Question: I am creating two graphs in one window,
(1) when I display it works but when I try to save as postscript file then it only saves one graph and not the second part. I am attaching the code and the images (display that I would like to see and the eps file).
(2) How can I display pi symbol in axis labels?
(3) How can I display subscripts in legends such as $y_1$, $y_2$ (like tex)

'''
rm(list=ls())
par(mfrow=c(2,1))
par(mar = c(4,4.5,1,1))
postscript(file="Test.eps", onefile = TRUE, horizontal = FALSE)
x <- seq(-pi, pi, by=0.1)
y1<-abs(cos(x)); y2<-abs(sin(x))
m<-cbind(x,y1,y2,y1+y2,abs(y1-y2))
matplot(m[,1],(m[,c(2,3,4)]), type="l", lty=c(1,2,3,4),ylim=c(0,max(unlist(m[,2:5]))), xaxt="n",xlab="Time",ylab="Y",lwd=2,col=c("black","black","black","black"))
axis(1,c(-pi,-pi/2,0,pi,pi/2))
legend("topright", c("y1","y2","y1+y2","y1-y2"),lty=c(1,2,3,4),lwd=2,col="black")
matplot(m[,1],(m[,c(2,3,5)]), type="l", lty=c(1,2,3,4),ylim=c(0,max(unlist(m[,2:5]))),
xaxt="n",xlab="Time",ylab="Y",lwd=2,col=c("black","black","black","black"))
axis(1,c(-pi,-pi/2,0,pi,pi/2))
legend("topright", c("y1","y2","y1+y2","y1-y2"),lty=c(1,2,3,4),lwd=2,col="black")
par(mfrow=c(1,1))
graphics.off()
'''
I am not able to upload eps file, but this does not show the last plot.
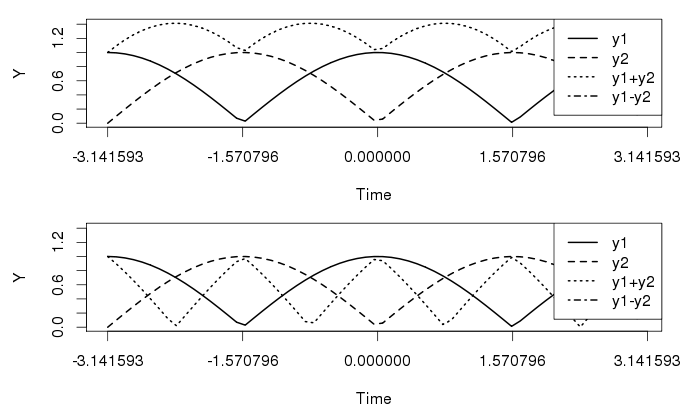
Answer: Please see comments above for explanation. Here is the working code
<URL>
'''
rm(list=ls())
par(mfrow=c(2,1))
par(mar = c(4,4.5,1,1))
postscript(file="Test.eps", onefile = TRUE, horizontal = FALSE)
par(mfrow=c(2,1))
par(mar = c(4,4.5,1,1))
x <- seq(-pi, pi, by=0.1)
y1<-abs(cos(x)); y2<-abs(sin(x))
m<-cbind(x,y1,y2,y1+y2,abs(y1-y2))
matplot(m[,1],(m[,c(2,3,4)]), type="l", lty=c(1,2,3,4),ylim=c(0,max(unlist(m[,2:5]))),
xaxt="n",xlab="Time",ylab="Y",lwd=2,col=c("black","black","black","black"))
axis(1,c(-pi,-pi/2,0,pi,pi/2),expression(-pi,-pi/2,0,pi,pi/2))
legend("topright", expression("y"[1],"y"[2],"y"[1]+"y"[2],"y"[1]-"y"[2]),lty=c(1,2,3,4),lwd=2,col="black")
matplot(m[,1],(m[,c(2,3,5)]), type="l", lty=c(1,2,3,4),ylim=c(0,max(unlist(m[,2:5]))),
xaxt="n",xlab="Time",ylab="Y",lwd=2,col=c("black","black","black","black"))
axis(1,c(-pi,-pi/2,0,pi,pi/2),expression(-pi,-pi/2,0,pi,pi/2))
legend("topright", expression("y"[1],"y"[2],"y"[1]+"y"[2],"y"[1]-"y"[2]),lty=c(1,2,3,4),lwd=2,col="black")
par(mfrow=c(1,1))
graphics.off()
'''